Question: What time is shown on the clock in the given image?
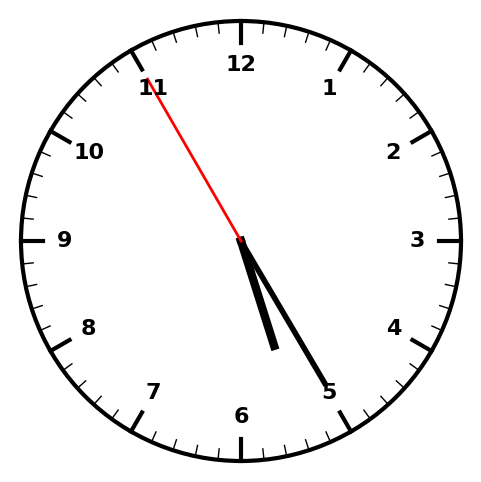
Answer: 05:24:55